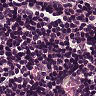
Metastatic tissue present: no